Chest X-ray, AP view. Patient: 62 years old, sex M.
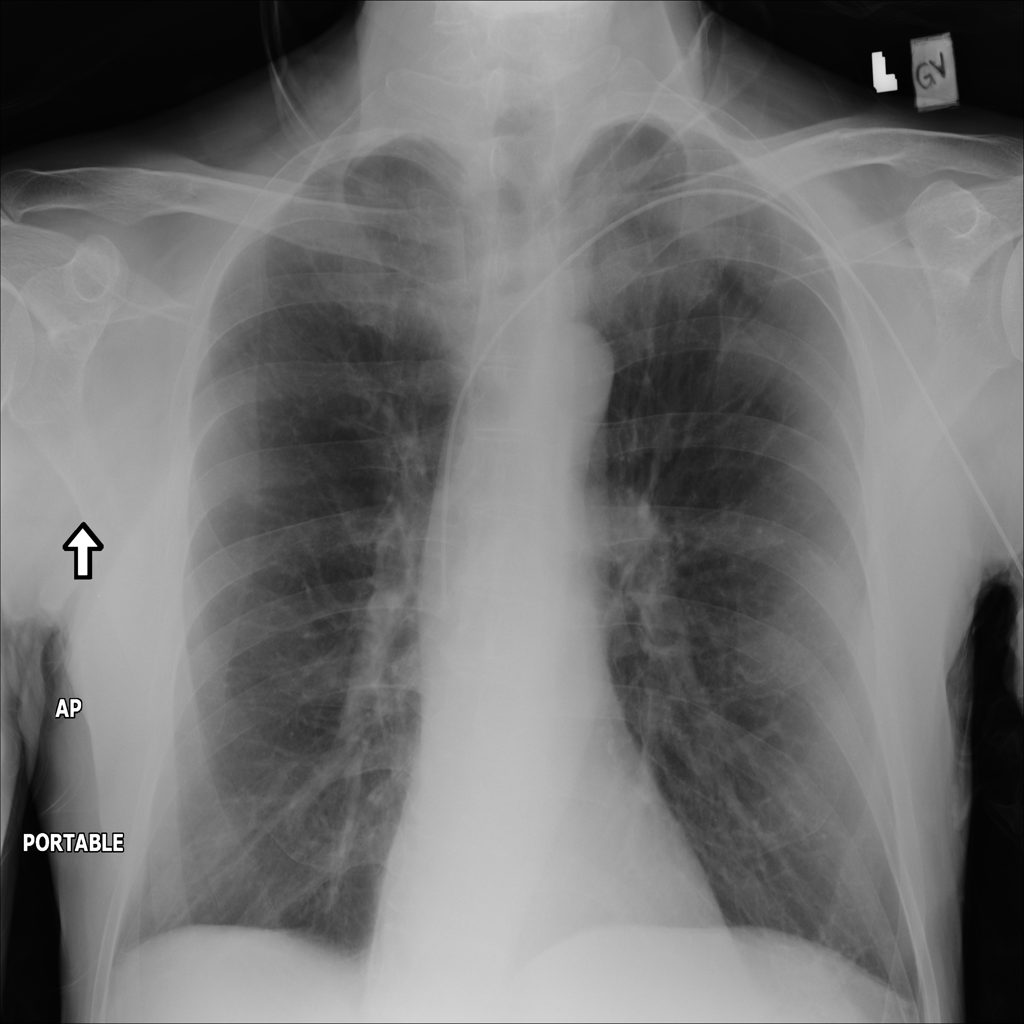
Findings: No Finding